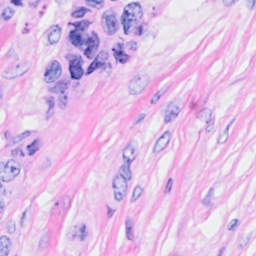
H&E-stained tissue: Breast